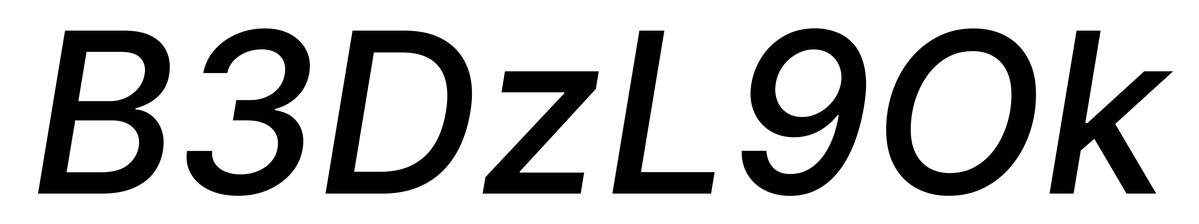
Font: Inter-Italic_Medium_Italic